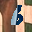
Label: 6